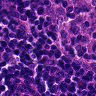
Metastatic tissue present: no